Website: apple
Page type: address-validator
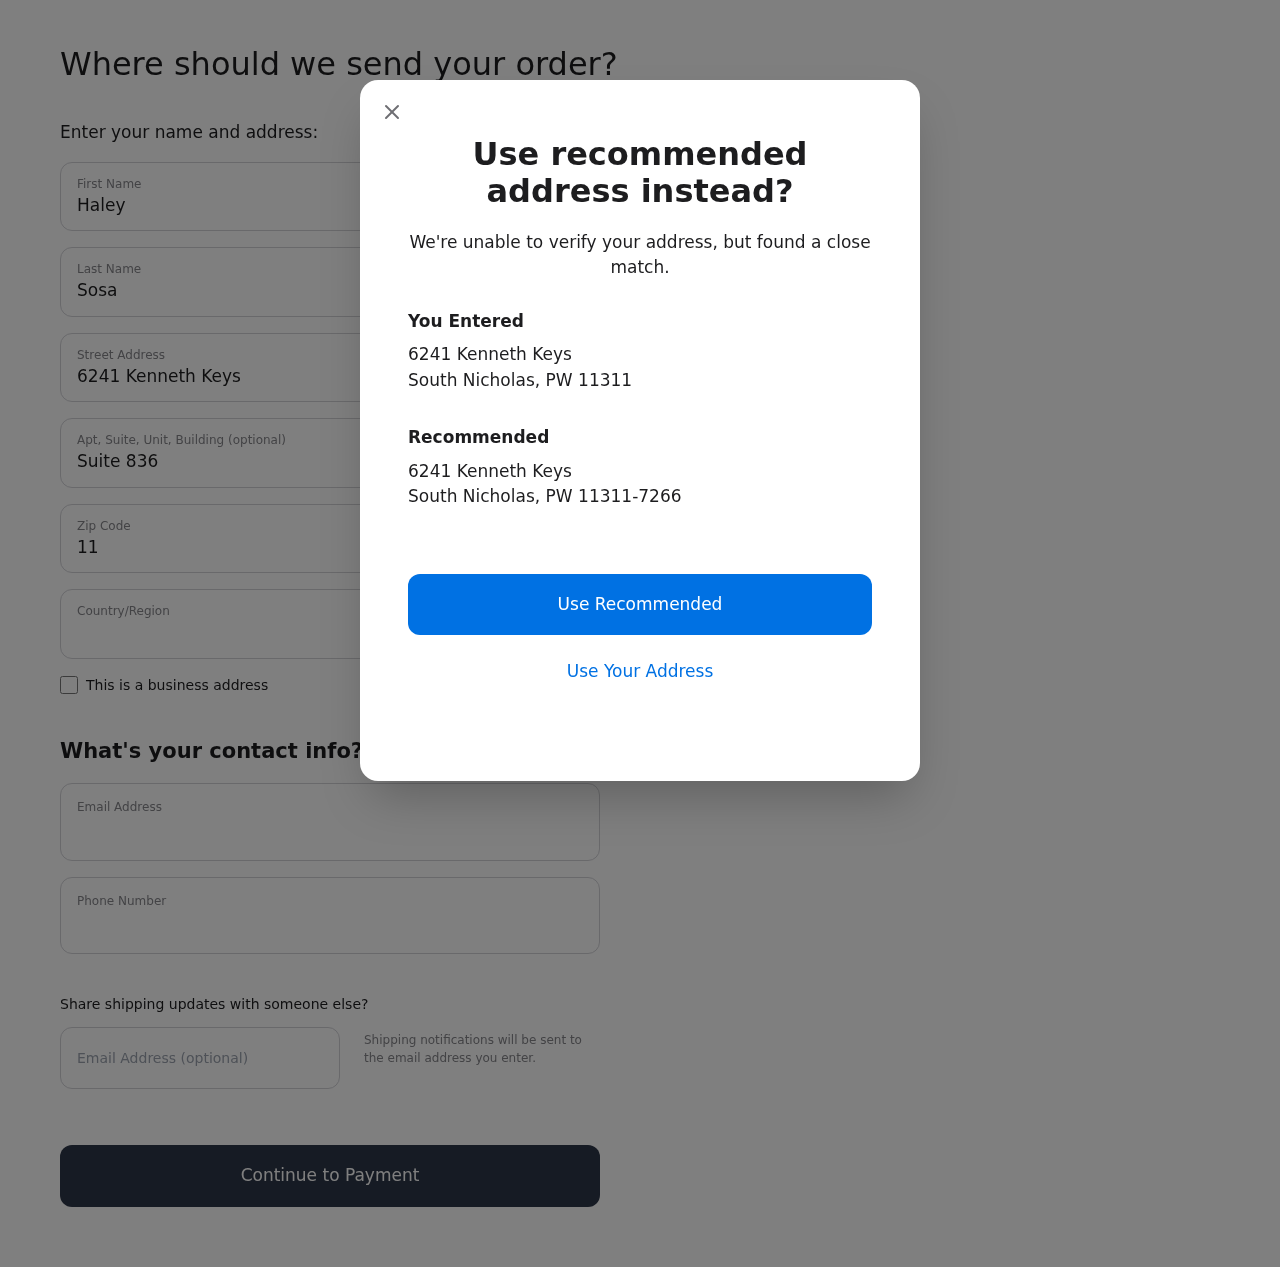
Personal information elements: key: PII_CITY
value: South Nicholas
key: PII_COUNTRY
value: United States
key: PII_EMAIL
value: haley_sosa@yahoo.com
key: PII_FIRSTNAME
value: Haley
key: PII_GIFT_EMAIL
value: tylergutierrez@yahoo.com
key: PII_LASTNAME
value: Sosa
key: PII_PHONE
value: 7746296863
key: PII_POSTCODE
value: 11311
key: PII_POSTCODE_FULL
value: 11311-7266
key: PII_STATE_ABBR
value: PW
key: PII_STREET
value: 6241 Kenneth Keys
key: PII_STREET2
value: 6241 Kenneth Keys
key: PII_STREET2
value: Suite 836
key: PII_CITY2
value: South Nicholas
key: PII_STATE_ABBR2
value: PW